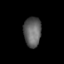
Tissue: skin
Cell type: Epithelial cells
Senescence score: 0.8365
Nuclear area (px): 514
Mean DAPI intensity: 97.198